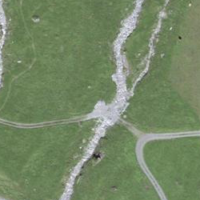
EUNIS habitat code: 23
Species observed at this site:
Papilio machaon